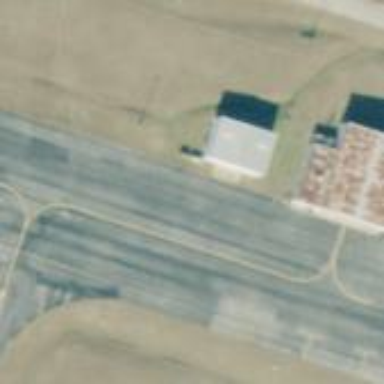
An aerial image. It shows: Apron paved with asphalt at the airport.